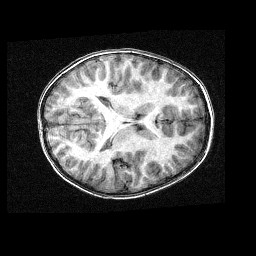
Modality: T1w
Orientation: axial
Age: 11
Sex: male
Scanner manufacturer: siemens
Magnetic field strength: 3 T
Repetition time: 2.3 s
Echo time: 0.00336 s